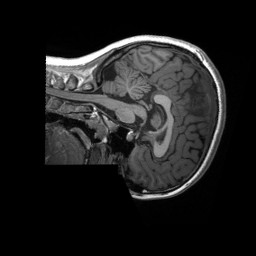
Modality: T1w
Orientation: sagittal
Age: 12
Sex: female
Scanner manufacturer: siemens
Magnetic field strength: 3 T
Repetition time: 2.3 s
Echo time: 0.00232 s